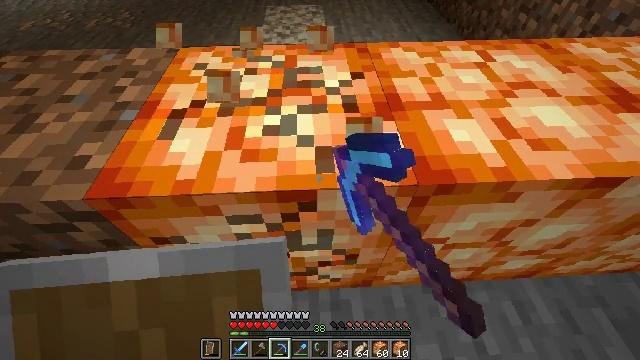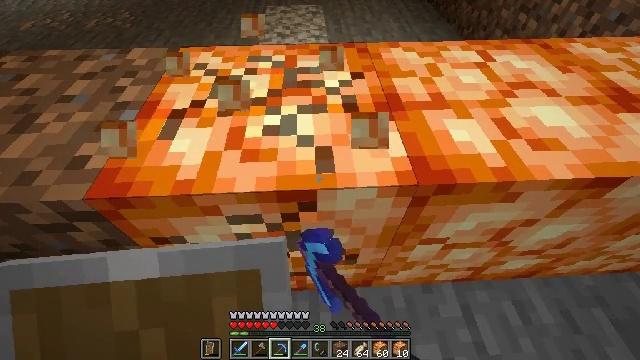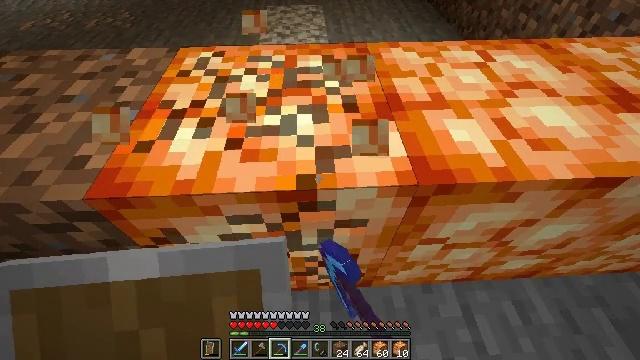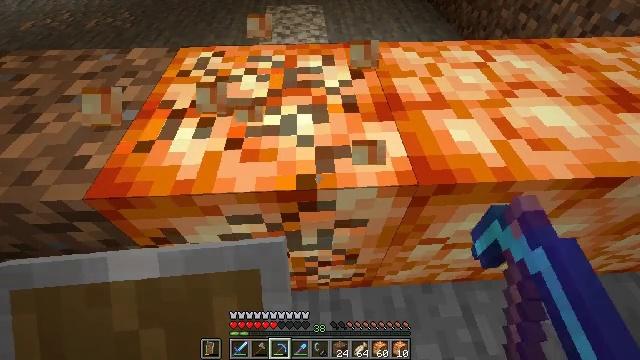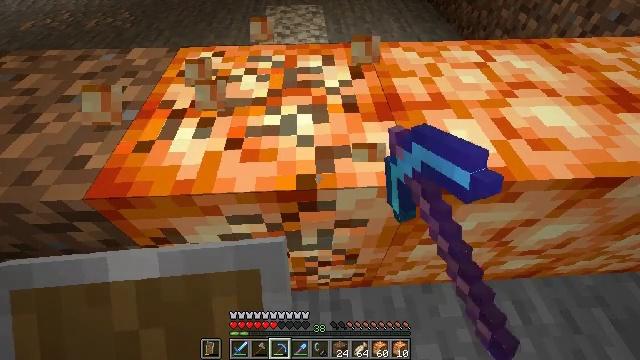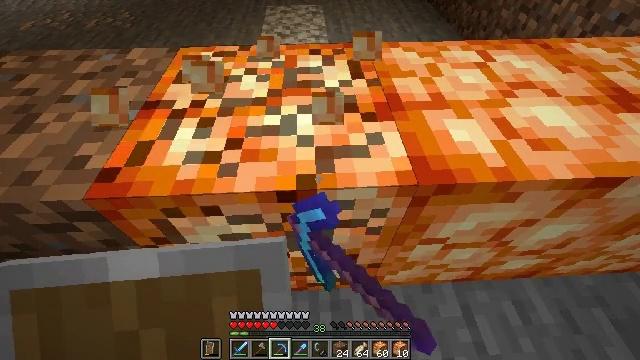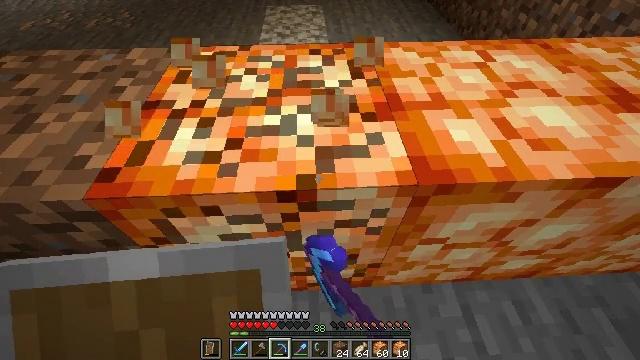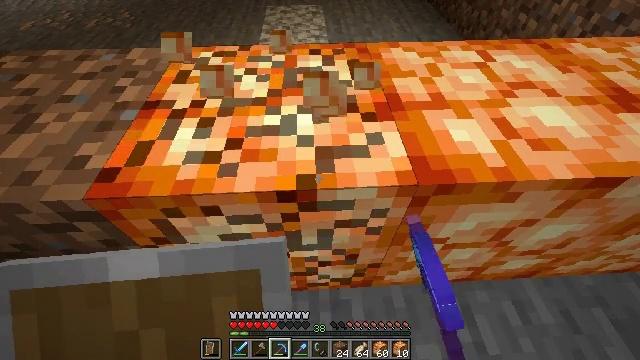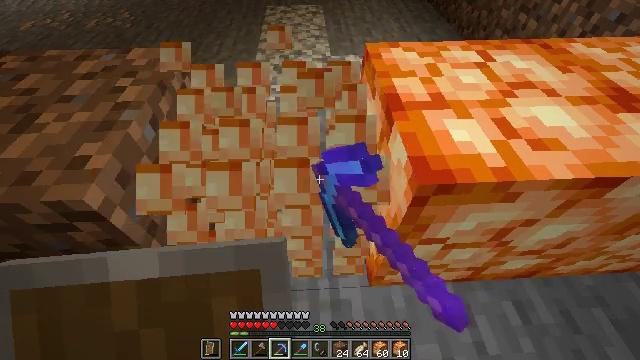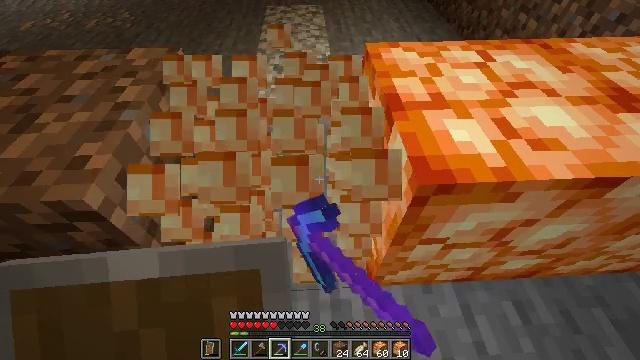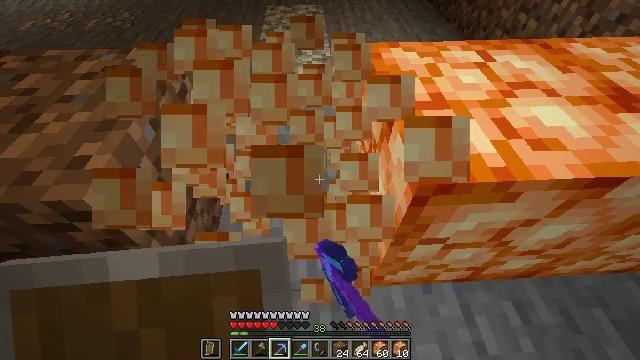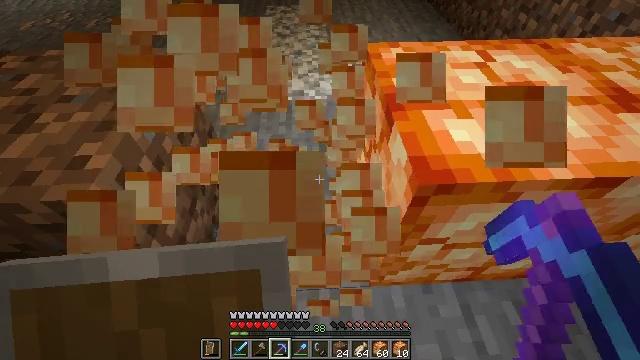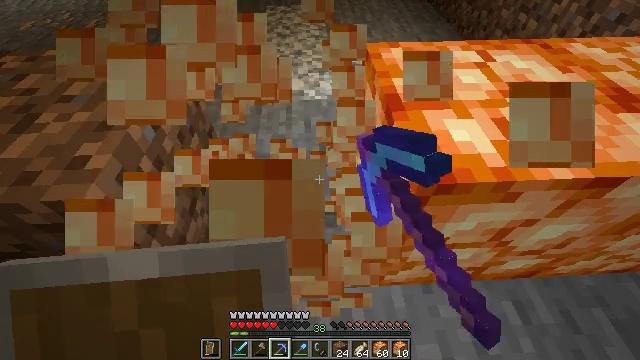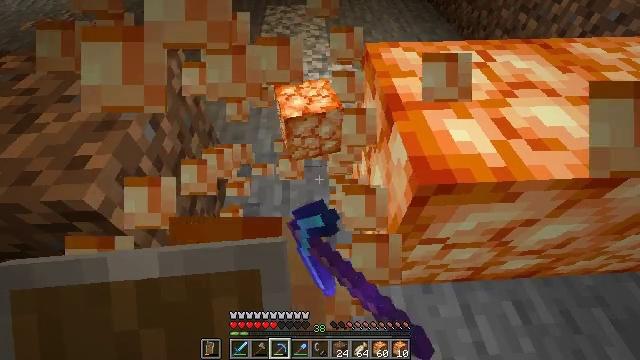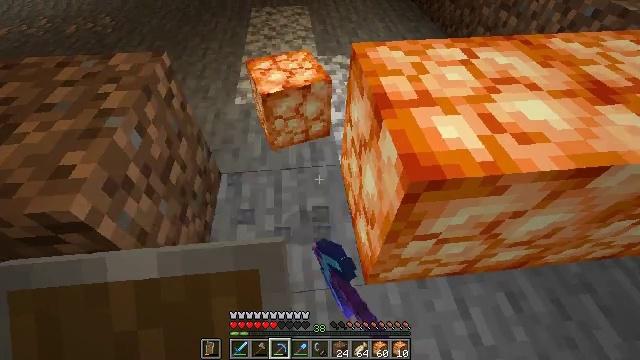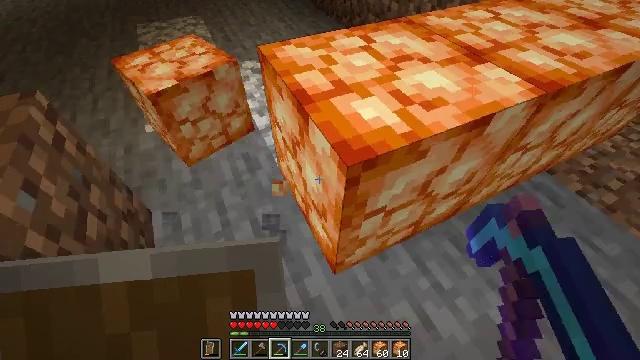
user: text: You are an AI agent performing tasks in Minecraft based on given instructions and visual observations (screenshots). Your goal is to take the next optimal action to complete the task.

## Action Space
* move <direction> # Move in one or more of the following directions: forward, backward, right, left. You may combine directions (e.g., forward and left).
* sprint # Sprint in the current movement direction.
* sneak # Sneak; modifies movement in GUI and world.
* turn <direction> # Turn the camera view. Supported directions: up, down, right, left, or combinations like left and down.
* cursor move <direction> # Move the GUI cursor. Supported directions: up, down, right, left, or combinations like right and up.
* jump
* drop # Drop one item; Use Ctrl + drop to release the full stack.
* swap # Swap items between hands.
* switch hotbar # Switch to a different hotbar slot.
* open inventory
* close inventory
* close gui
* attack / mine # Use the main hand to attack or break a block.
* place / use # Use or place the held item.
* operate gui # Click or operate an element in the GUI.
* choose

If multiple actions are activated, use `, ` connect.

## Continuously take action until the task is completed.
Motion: motion action
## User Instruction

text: Retrieve shroomlight for lighting purposes.
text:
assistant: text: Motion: attack / mine
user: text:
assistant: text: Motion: attack / mine
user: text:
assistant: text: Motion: attack / mine
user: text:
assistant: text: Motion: attack / mine
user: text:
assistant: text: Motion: attack / mine
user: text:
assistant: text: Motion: attack / mine
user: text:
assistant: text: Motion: attack / mine
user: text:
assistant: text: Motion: attack / mine
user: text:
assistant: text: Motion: attack / mine
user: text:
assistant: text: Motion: attack / mine
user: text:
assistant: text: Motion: attack / mine
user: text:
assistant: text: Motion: attack / mine
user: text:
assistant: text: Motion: attack / mine
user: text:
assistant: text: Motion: turn right, attack / mine
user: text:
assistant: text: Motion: turn right, attack / mine
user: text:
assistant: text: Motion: turn right and up, attack / mine
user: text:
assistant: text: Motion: attack / mine
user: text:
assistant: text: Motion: attack / mine
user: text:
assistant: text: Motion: attack / mine
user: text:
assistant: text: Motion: attack / mine
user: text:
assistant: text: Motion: attack / mine
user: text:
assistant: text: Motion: turn right, attack / mine
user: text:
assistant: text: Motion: turn right, attack / mine
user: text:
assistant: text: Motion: turn right and up, attack / mine
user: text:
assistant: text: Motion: turn right, attack / mine
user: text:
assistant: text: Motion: turn right, attack / mine
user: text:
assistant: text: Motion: attack / mine
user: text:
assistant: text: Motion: attack / mine
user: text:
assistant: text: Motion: attack / mine
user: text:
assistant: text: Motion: attack / mine